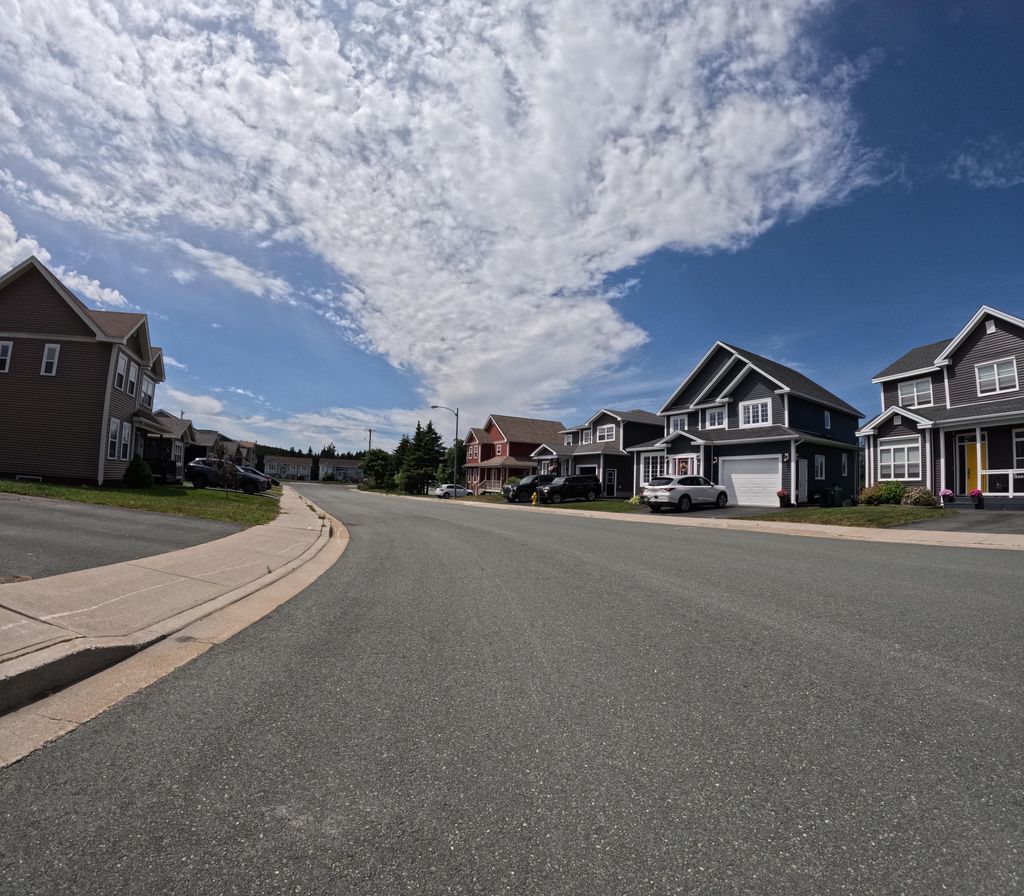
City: st_johns